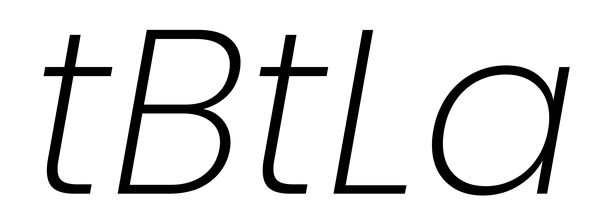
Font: Poppins-ExtraLightItalic